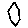
Label: hexagon